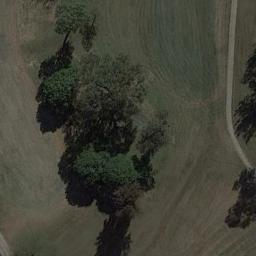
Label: golf_course